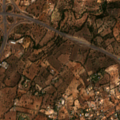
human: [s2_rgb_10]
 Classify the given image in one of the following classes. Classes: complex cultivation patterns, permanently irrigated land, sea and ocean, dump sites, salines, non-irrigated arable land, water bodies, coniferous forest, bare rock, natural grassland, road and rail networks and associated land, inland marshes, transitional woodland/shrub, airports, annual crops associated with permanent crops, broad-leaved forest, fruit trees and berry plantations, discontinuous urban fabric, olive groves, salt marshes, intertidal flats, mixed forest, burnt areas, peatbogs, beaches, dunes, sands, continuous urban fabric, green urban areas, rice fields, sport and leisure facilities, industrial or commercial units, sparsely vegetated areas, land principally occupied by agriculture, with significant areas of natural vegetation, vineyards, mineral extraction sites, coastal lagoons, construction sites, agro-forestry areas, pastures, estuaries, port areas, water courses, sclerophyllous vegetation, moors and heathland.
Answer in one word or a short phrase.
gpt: discontinuous urban fabric, industrial or commercial units, annual crops associated with permanent crops, complex cultivation patterns, sclerophyllous vegetation